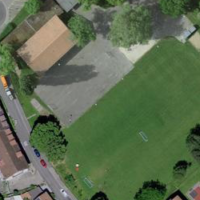
EUNIS habitat code: 55
Species observed at this site:
Symphoricarpos albus